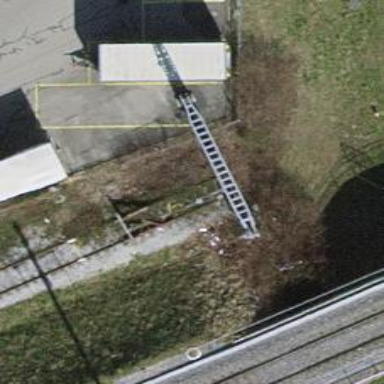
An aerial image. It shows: Single railway spur track.